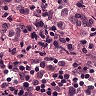
Metastatic tissue present: yes